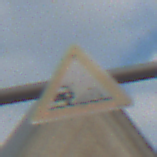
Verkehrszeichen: SplittSchotter
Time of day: MorningAfternoon
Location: Outdoor (Nature)
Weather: PartlyCloudy
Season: Autumn
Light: Natural